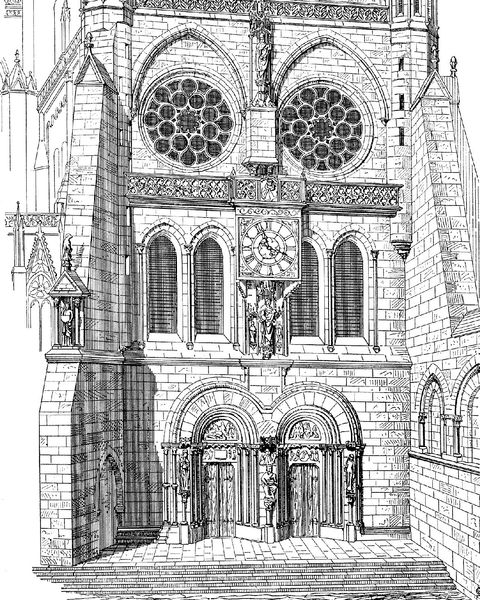
Titel: Straßburger Münster
Standort: Straßburg (EU - F)
Schlagwörter: schatten, weiß, fenster, glas, grau, licht, schwarz, skizze, säule, säulen, tür, zeichnung, ornament, architektur, stein, steine, kirche, front, gotik, rund, turm, engel, statue, ansicht, bogen, fassade, türen, giebel, mauer, hof, treppe, treppen, detail, uhr, aufgang, stufen, hoch, striche, tor, bögen, eingang, eingänge, tusche, rundfenster, dom, mauerwerk, druck, schwarz-weiß, münster, tinte, kathedrale, portal, portale, glasfenster, gotisch, rosette, romanik, gewändefigur, gothik, zeiger, zifferblatt, rosetten, sakralbau, tympanon, romanisch, mauersteine, kirchenfenster, rosettenfenster, kirchenportal, kirchenuhr, katedrale, gewändefiguren, g, kircheneingang, zifferblat, verzieherungen